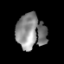
Tissue: lung
Cell type: T cells
Senescence score: 0.2383
Nuclear area (px): 1002
Mean DAPI intensity: 133.447